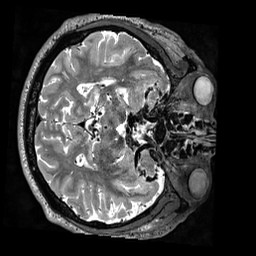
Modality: T2w
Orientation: axial
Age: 62
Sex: male
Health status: ill
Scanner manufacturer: siemens
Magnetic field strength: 3 T
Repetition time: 3.2 s
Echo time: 0.564 s